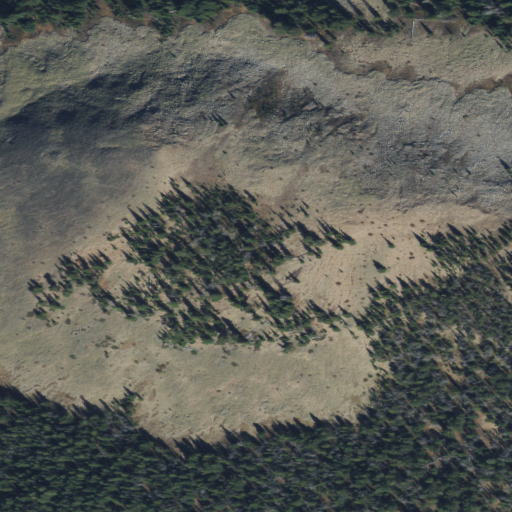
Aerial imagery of mountain in Montana named Carbonate Mountain containing evergreen forest, grassland, and shrub